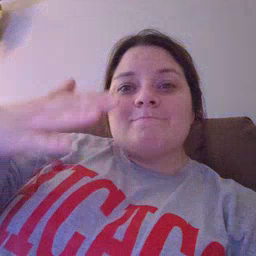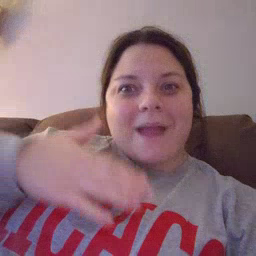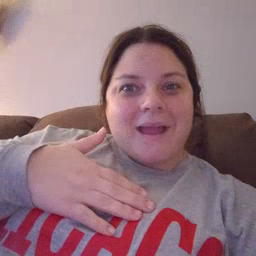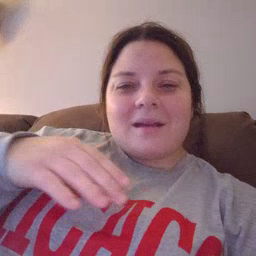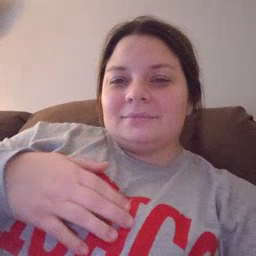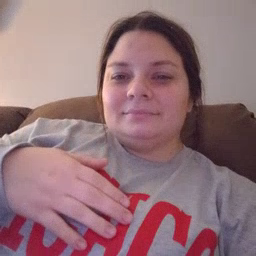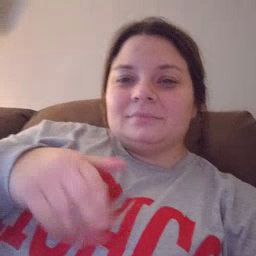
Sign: minemy